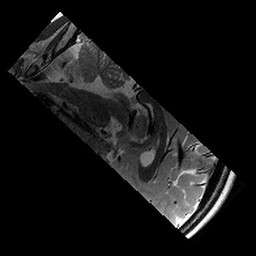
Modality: T2w
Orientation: sagittal
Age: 10
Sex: male
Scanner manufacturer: siemens
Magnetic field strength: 3 T
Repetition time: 9.23 s
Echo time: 0.067 s